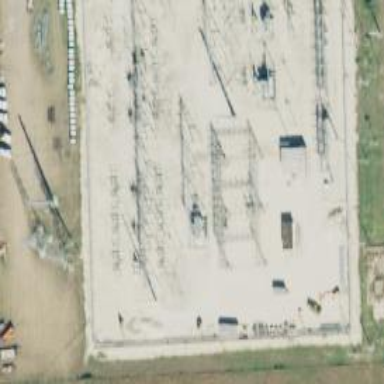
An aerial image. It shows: Switch for power supply.